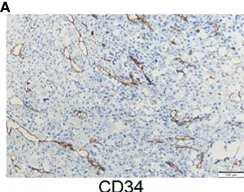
(A) Positive staining with CD34 in atypical stromal cells (x100).
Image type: pathology (immunostaining)